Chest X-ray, PA view. Patient: 31 years old, sex F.
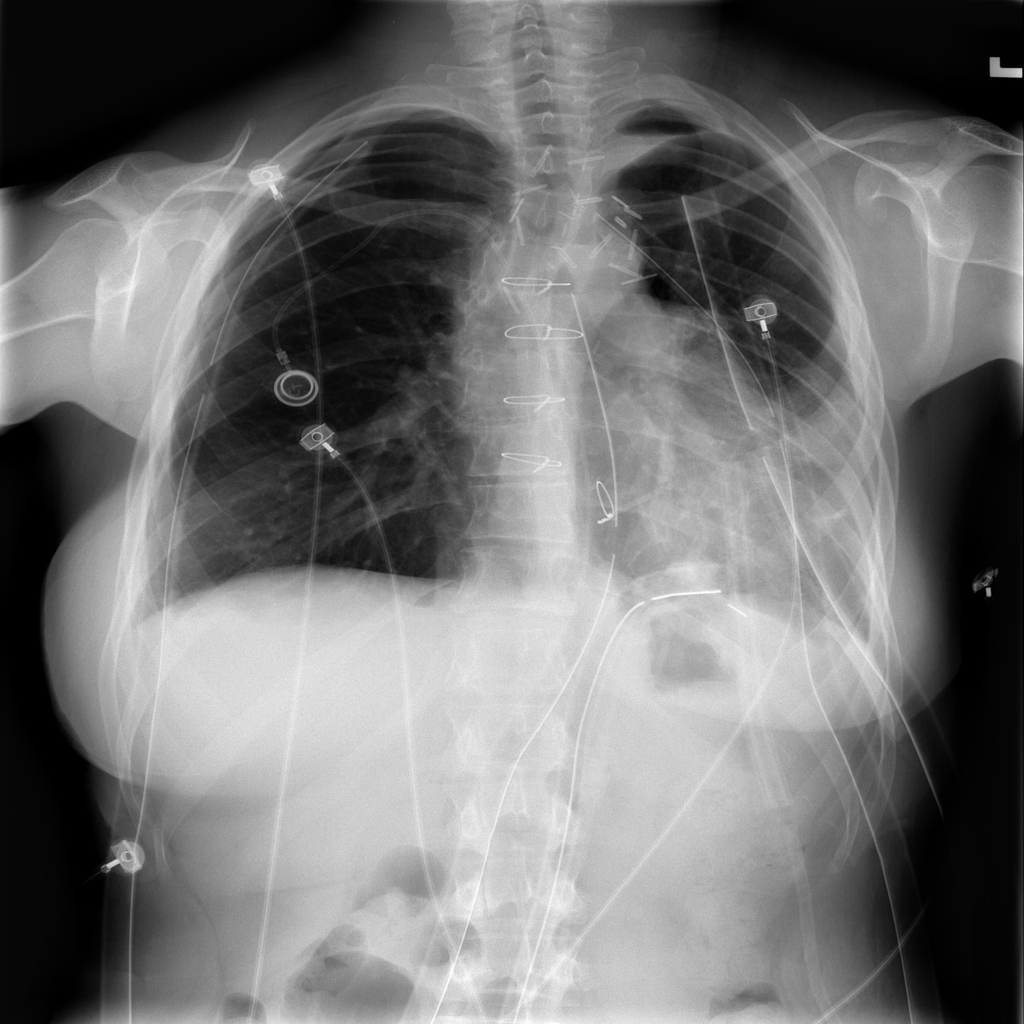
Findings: Effusion, Pneumothorax